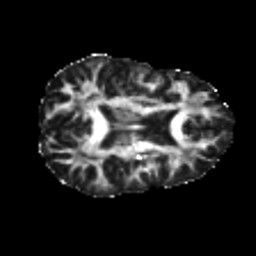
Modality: FA
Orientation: axial
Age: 24
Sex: female
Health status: healthy
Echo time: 0.074 s